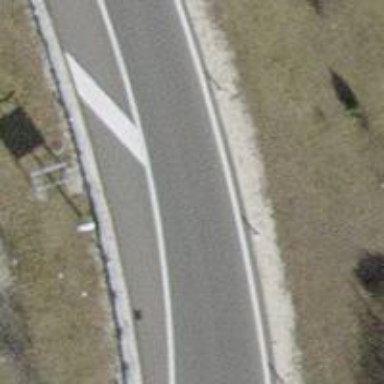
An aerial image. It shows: Asphalt motorway link.